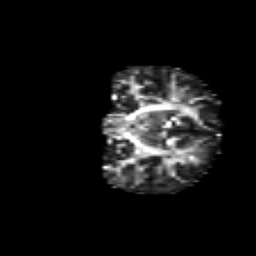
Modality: FA
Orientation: coronal
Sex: female
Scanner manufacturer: siemens
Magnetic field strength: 3 T
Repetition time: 5 s
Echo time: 0.071 s